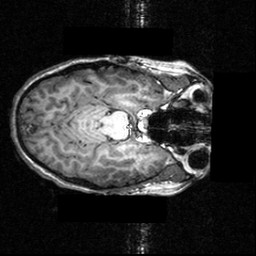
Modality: T1w
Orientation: axial
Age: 12
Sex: female
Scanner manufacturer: siemens
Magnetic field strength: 3.951 T
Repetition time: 1.5 s
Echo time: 0.00335 s